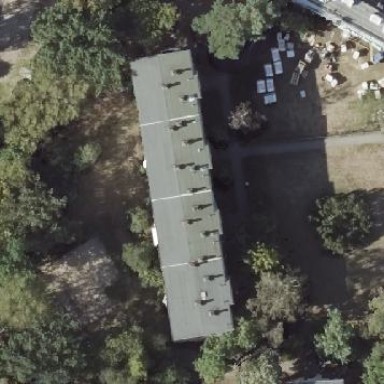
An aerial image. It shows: Apartment building with flat roof.